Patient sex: F
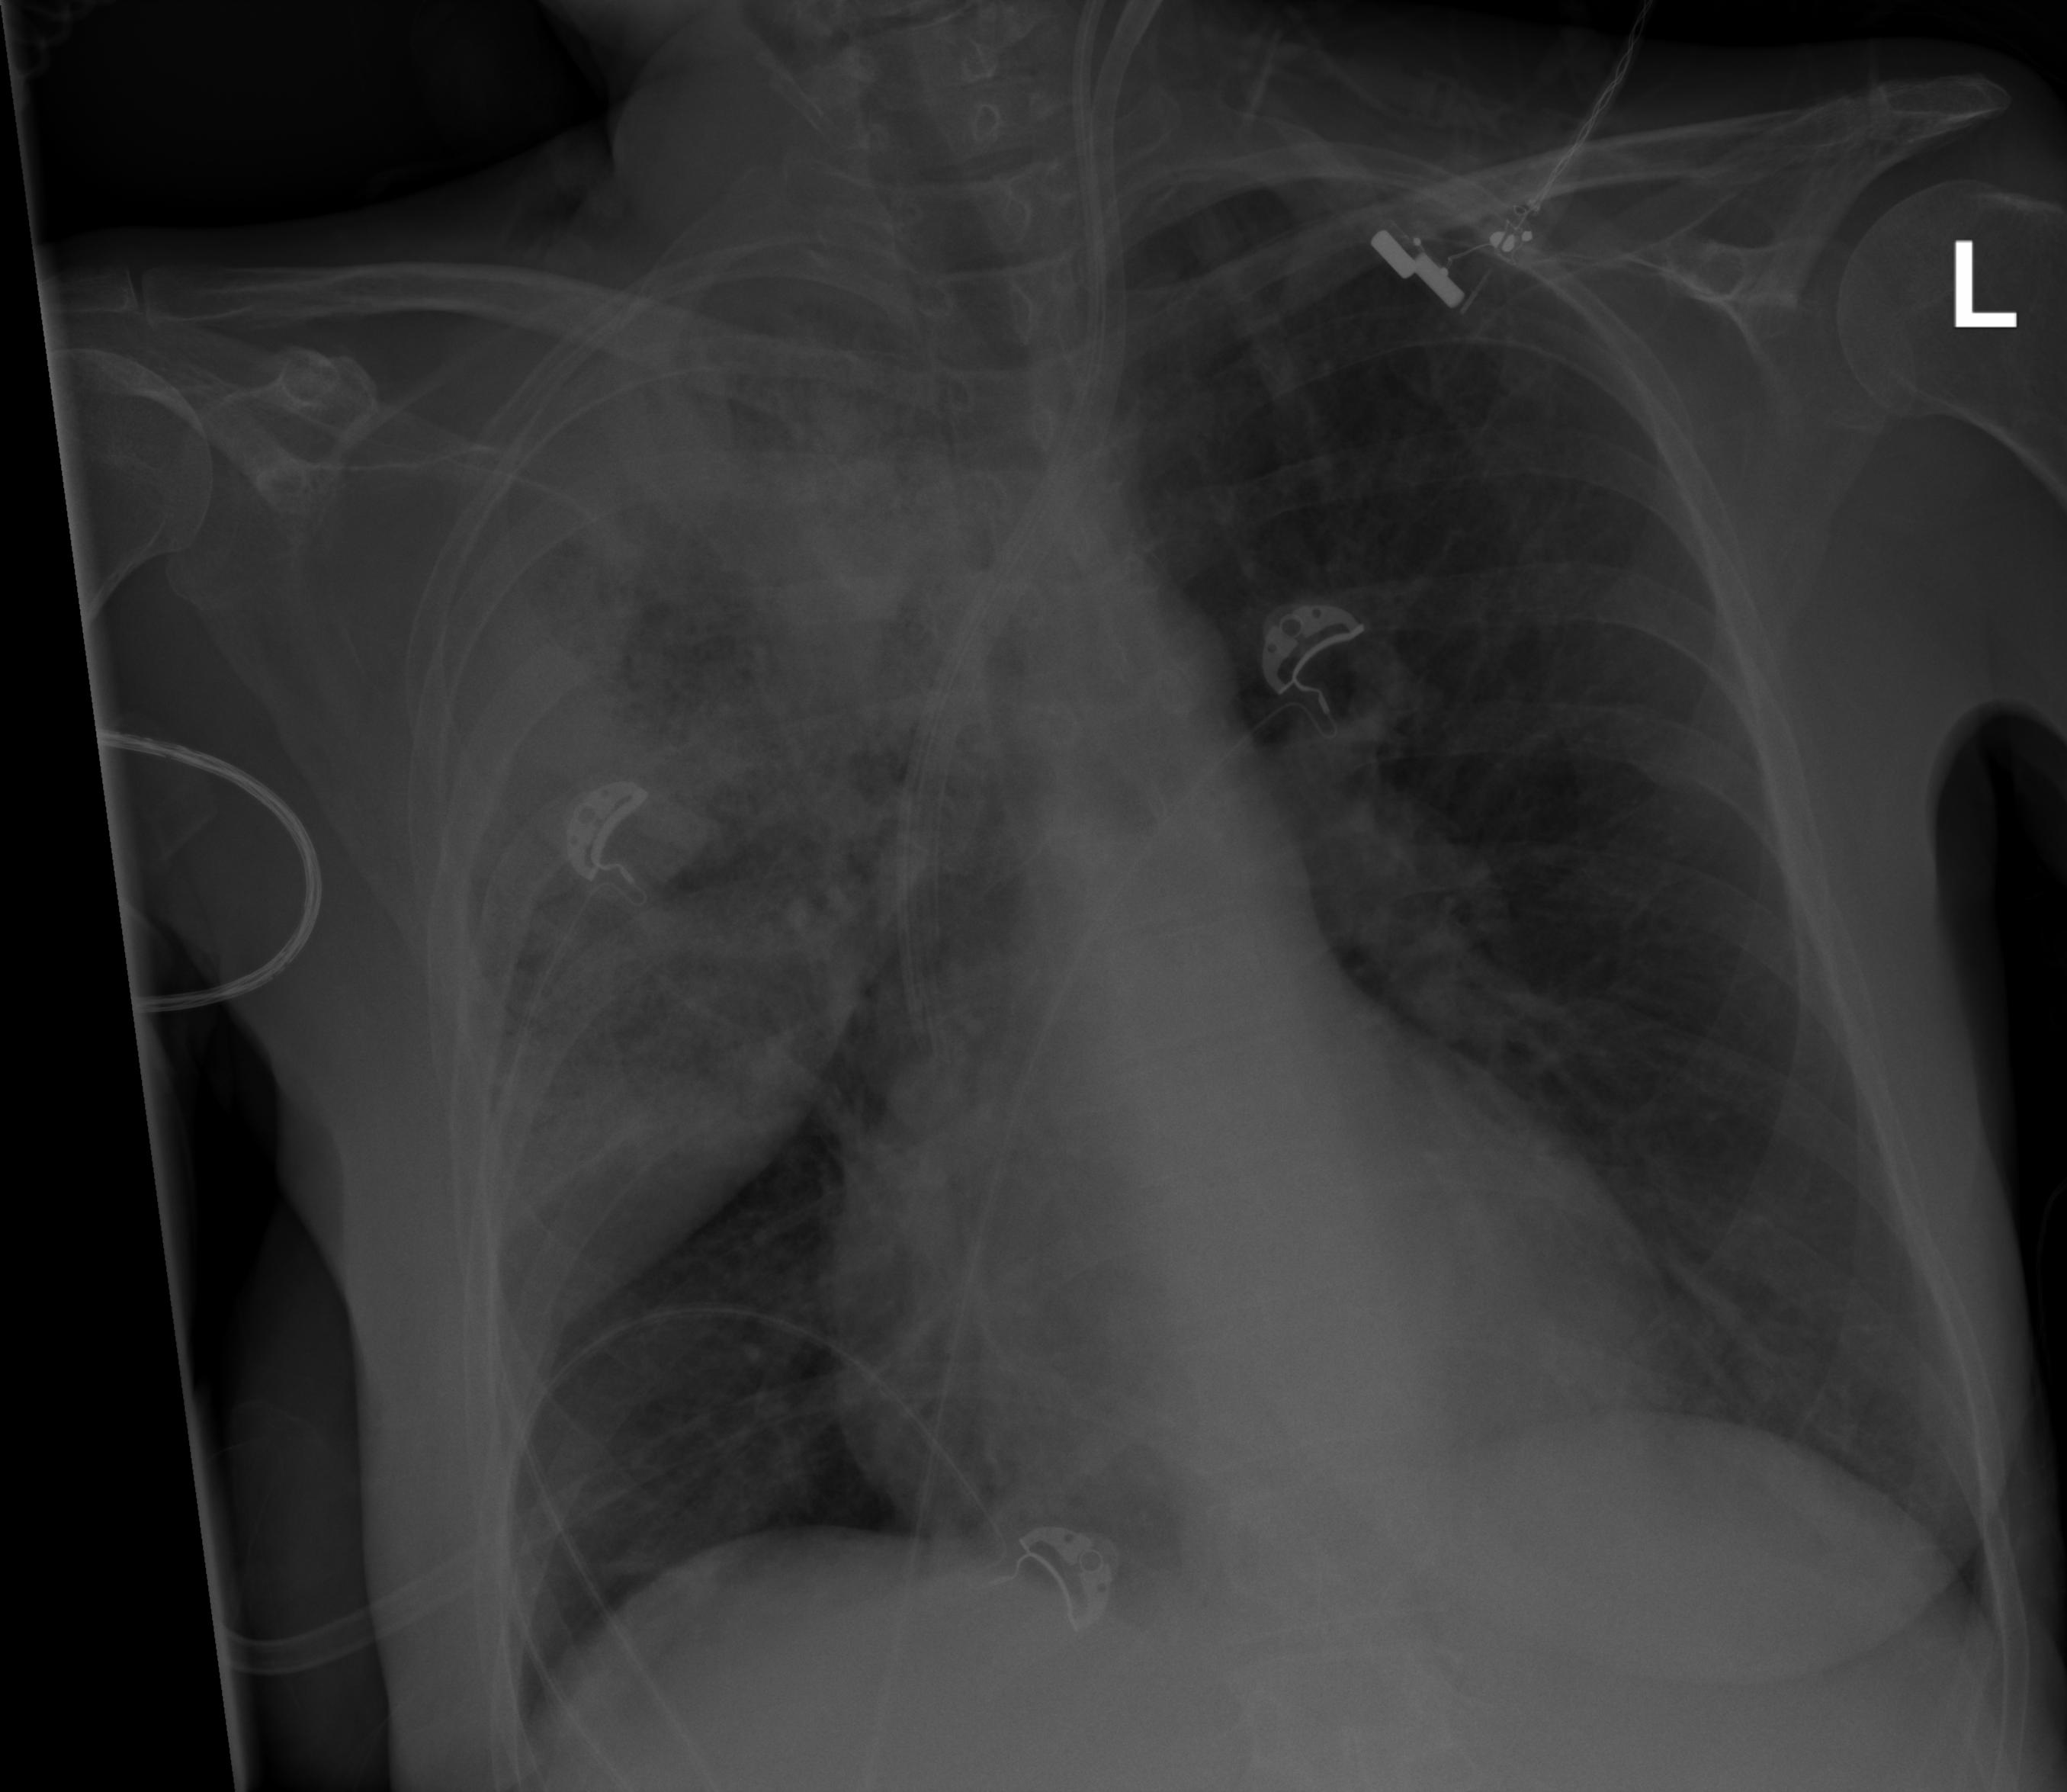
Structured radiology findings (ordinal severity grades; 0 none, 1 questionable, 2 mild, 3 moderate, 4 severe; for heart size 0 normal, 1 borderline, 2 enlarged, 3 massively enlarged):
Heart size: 0
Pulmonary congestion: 0
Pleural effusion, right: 0
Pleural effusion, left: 0
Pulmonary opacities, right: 4
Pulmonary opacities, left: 0
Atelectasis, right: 3
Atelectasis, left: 0